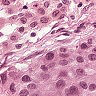
Metastatic tissue present: yes